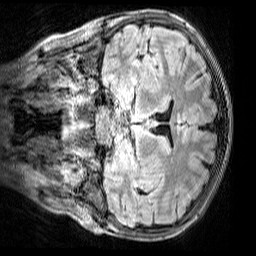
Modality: FLAIR
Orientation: coronal
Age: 11
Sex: male
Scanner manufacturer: siemens
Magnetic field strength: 3 T
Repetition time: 5 s
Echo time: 0.388 s